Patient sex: F
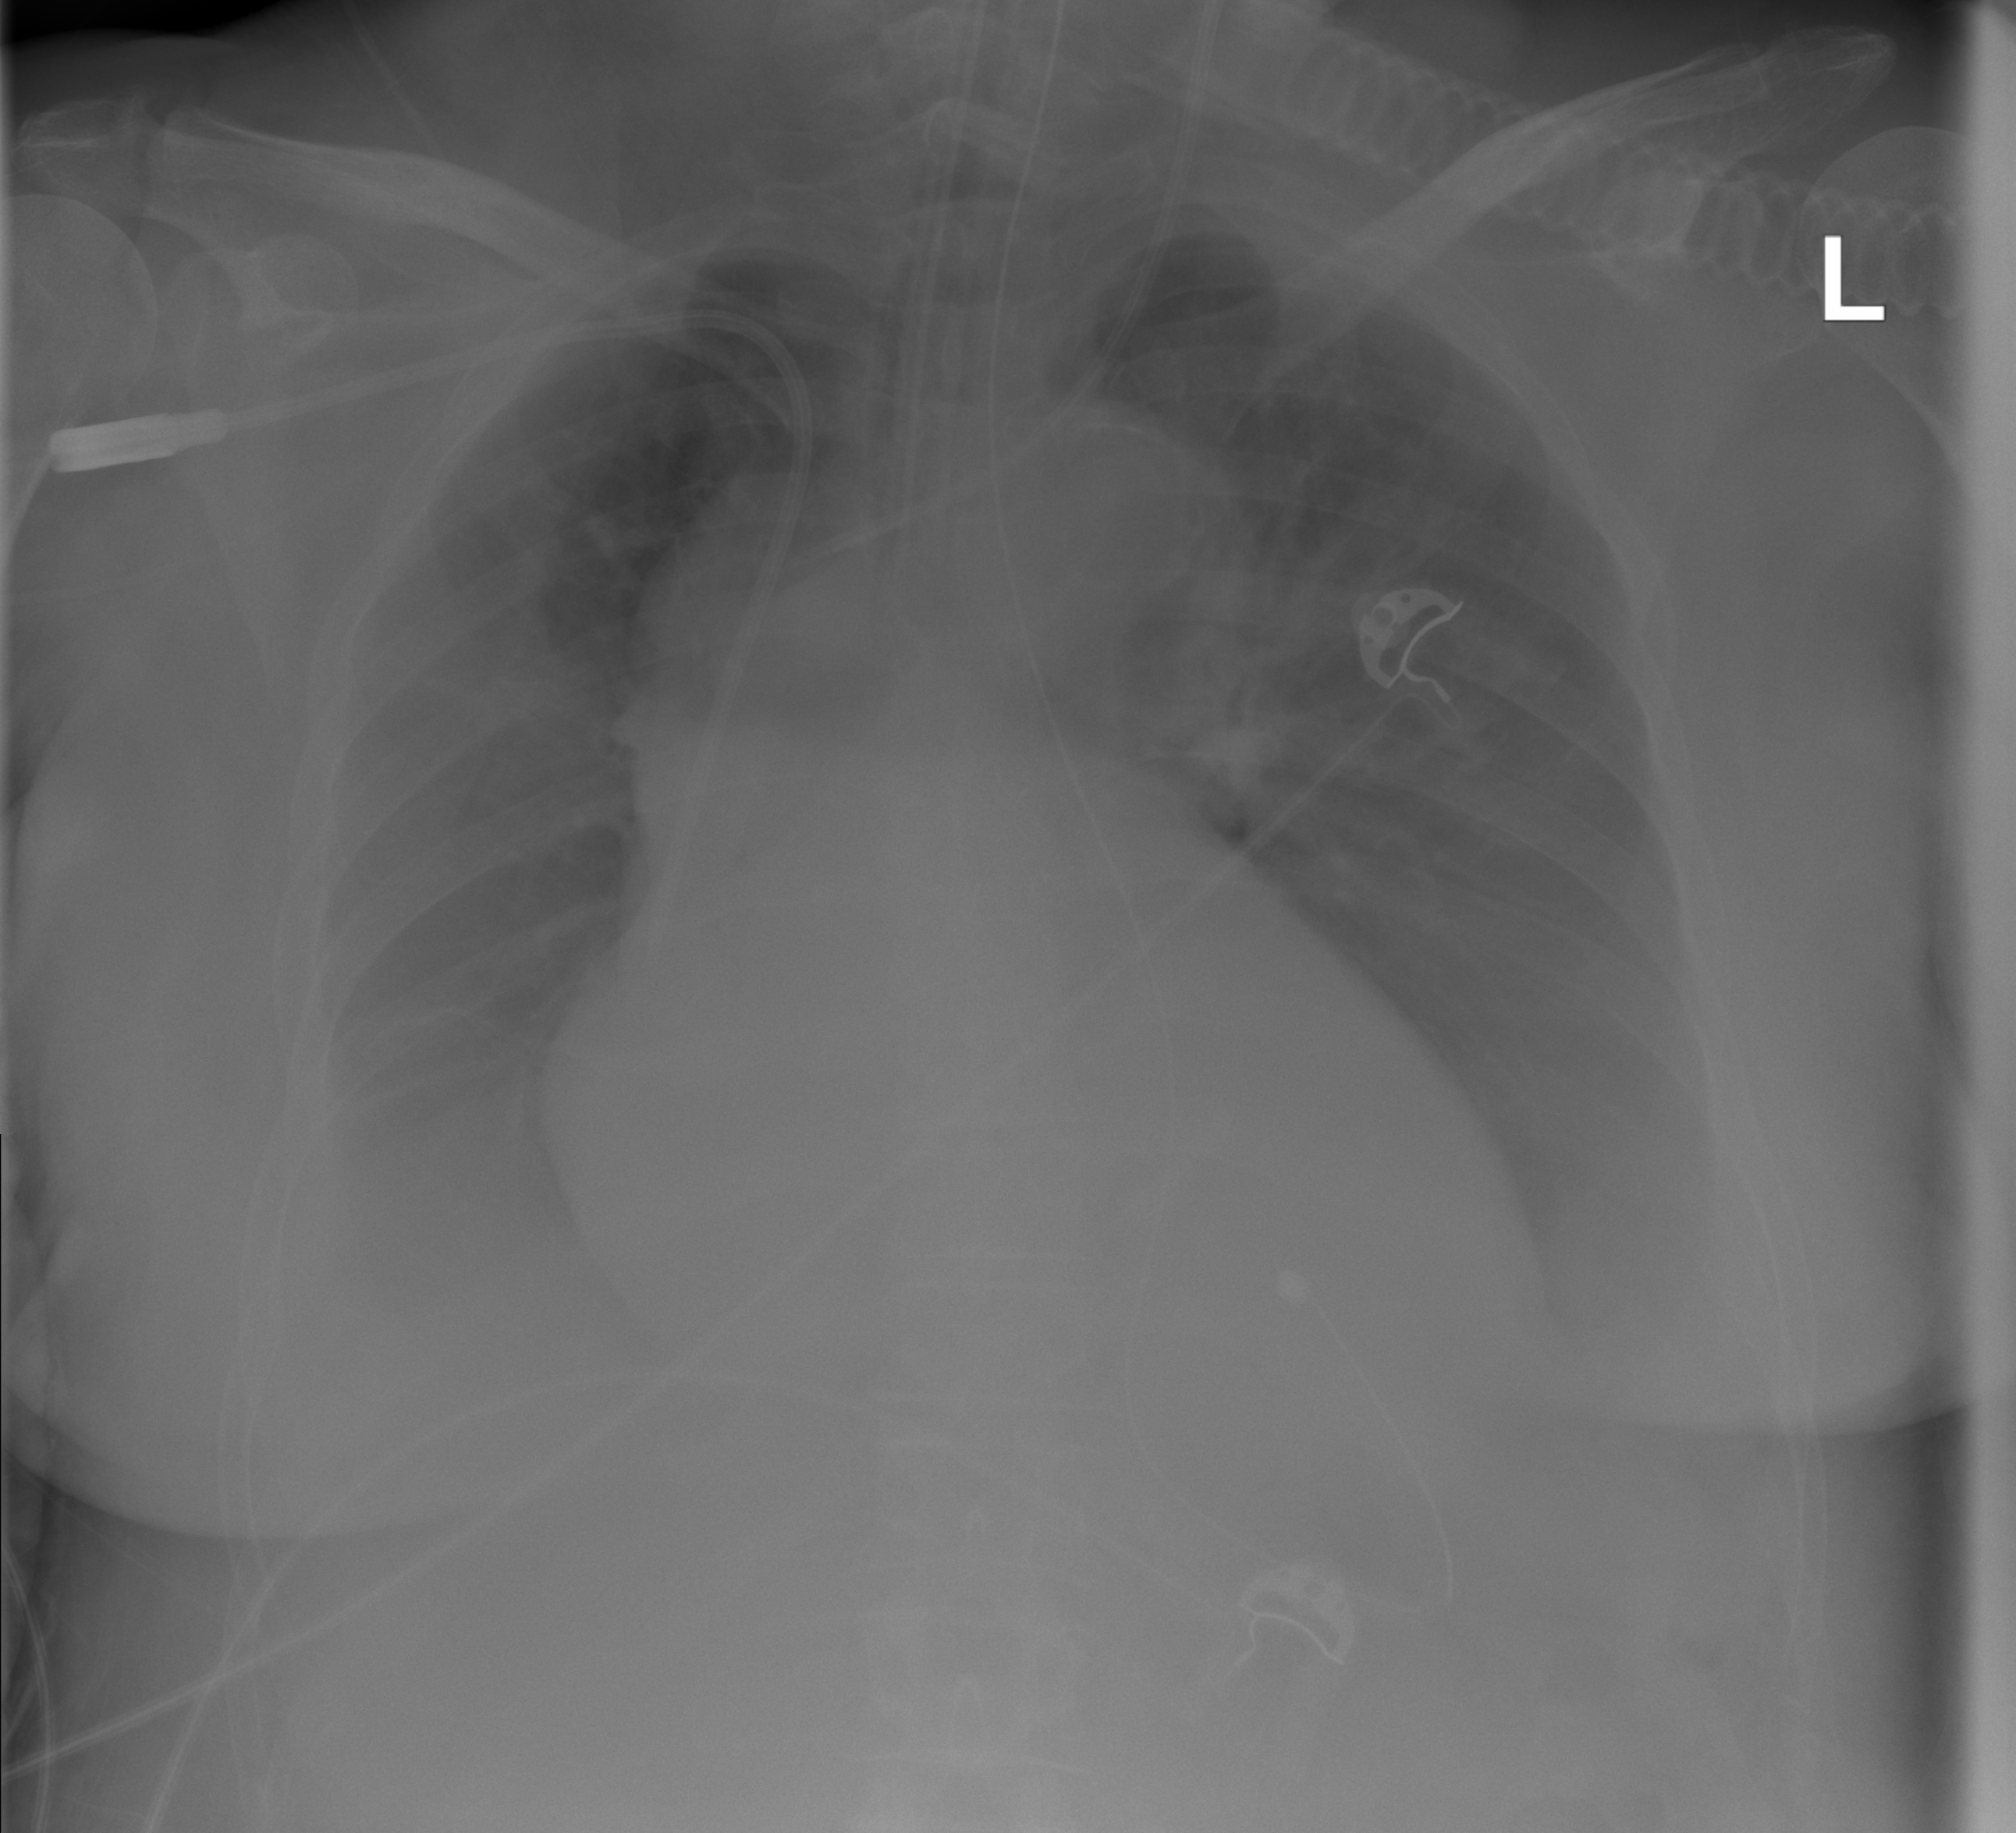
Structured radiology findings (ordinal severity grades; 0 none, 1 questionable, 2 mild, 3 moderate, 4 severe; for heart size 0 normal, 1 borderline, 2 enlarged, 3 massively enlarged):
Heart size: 2
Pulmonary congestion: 1
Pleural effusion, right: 2
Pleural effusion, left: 2
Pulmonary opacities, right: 0
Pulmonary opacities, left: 0
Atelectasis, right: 2
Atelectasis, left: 2